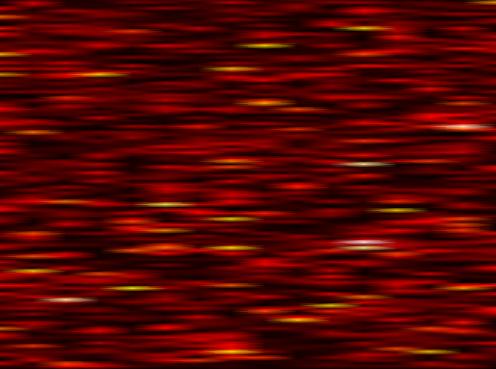
Label: OFDM